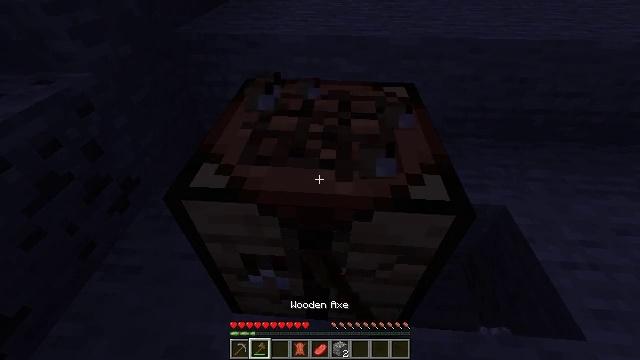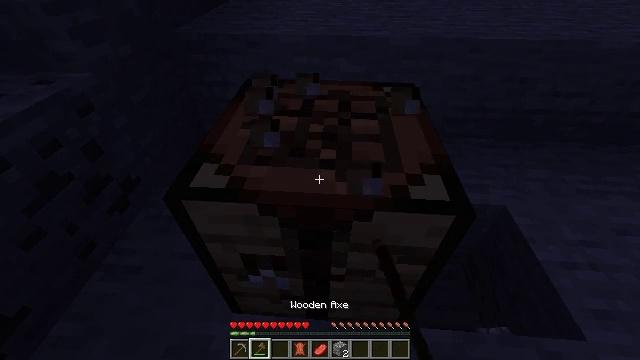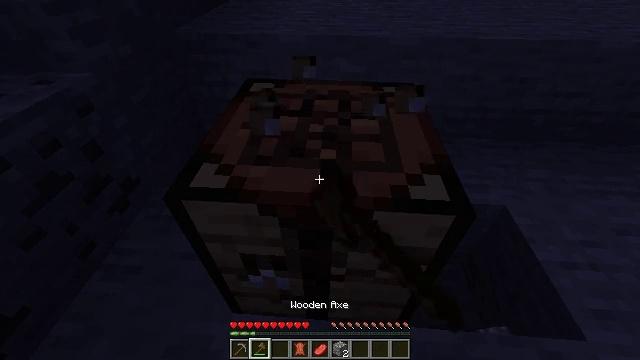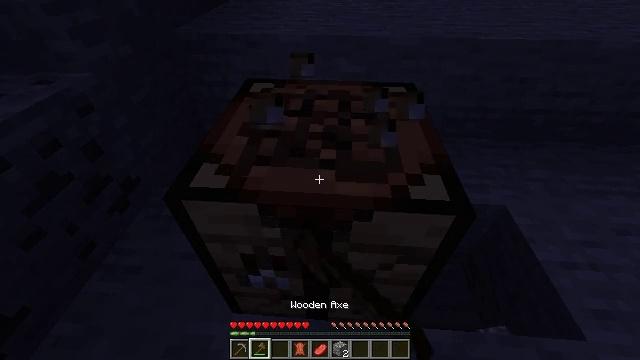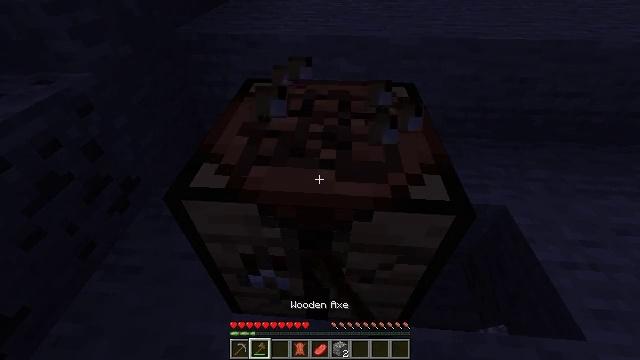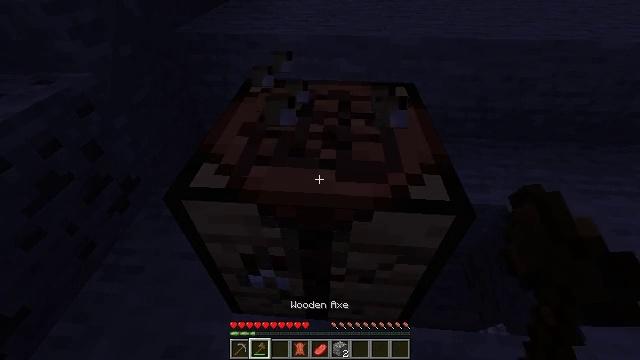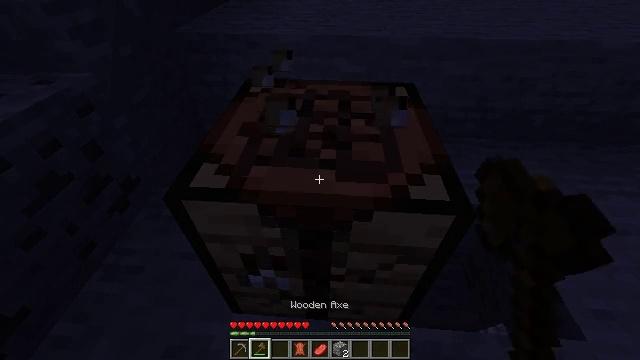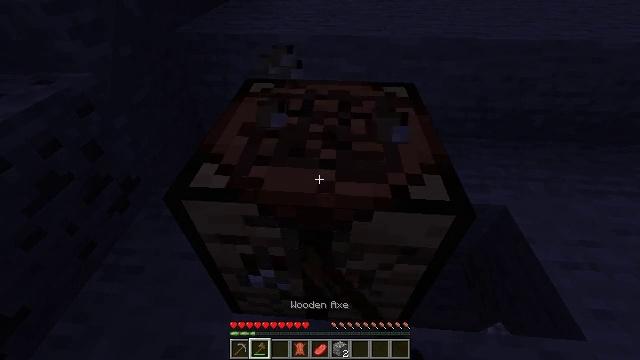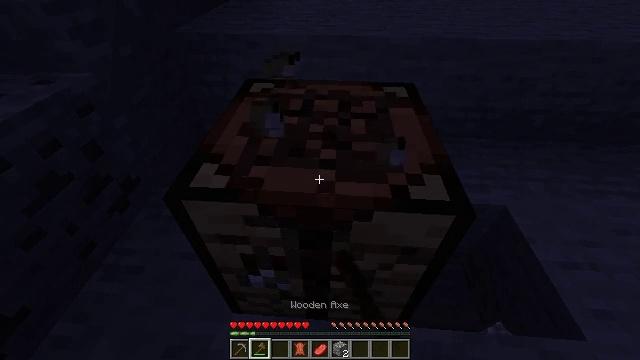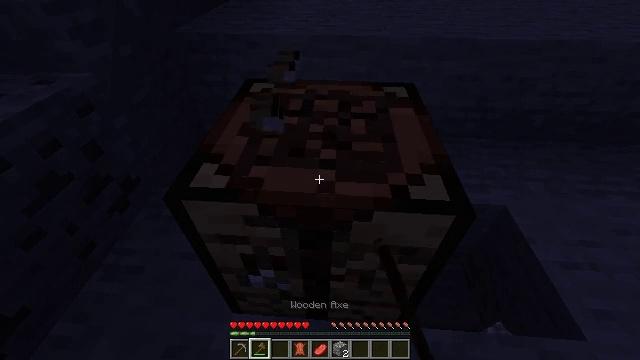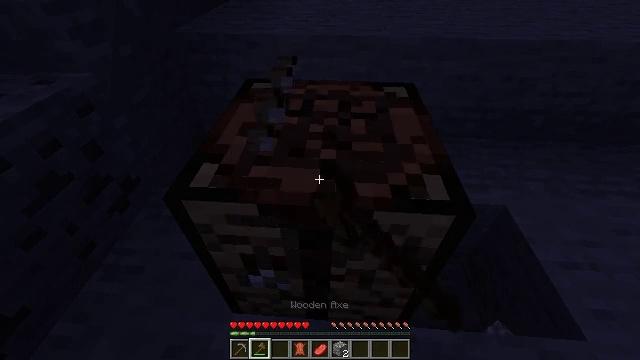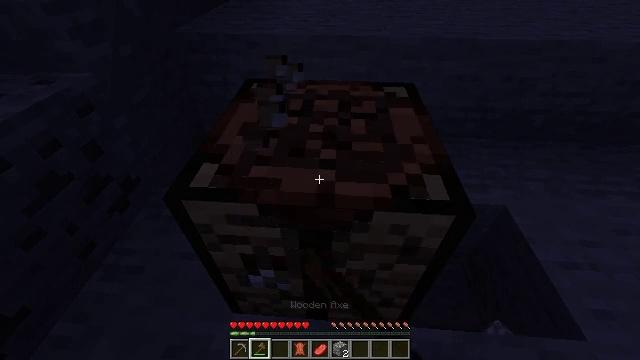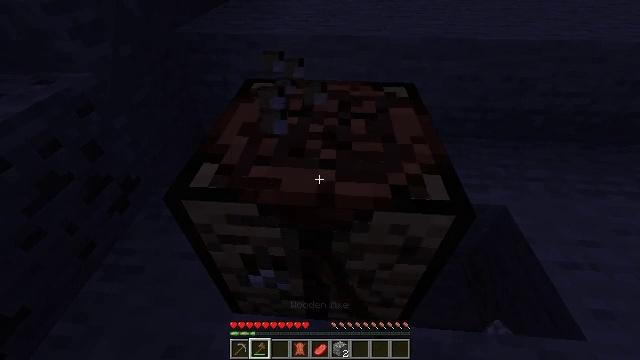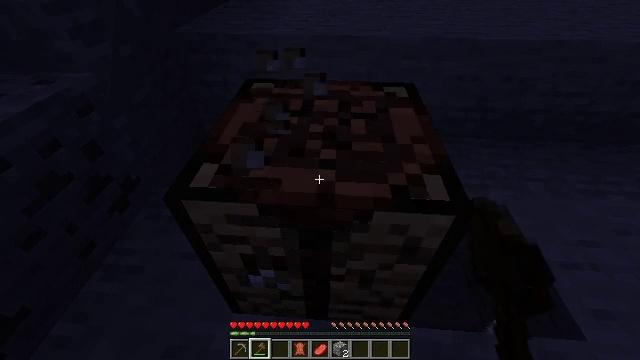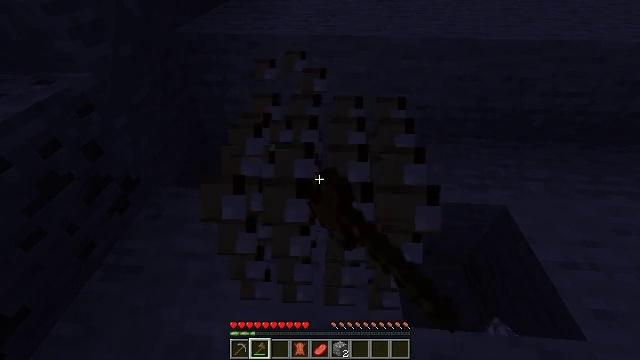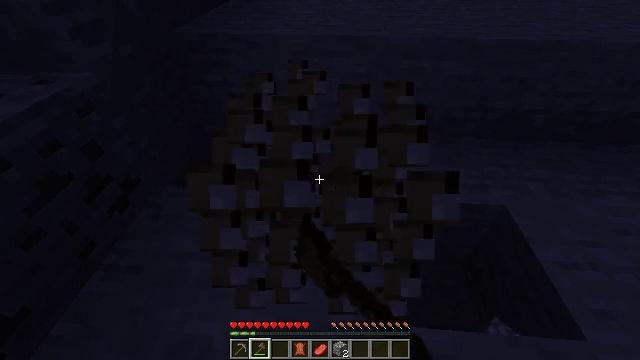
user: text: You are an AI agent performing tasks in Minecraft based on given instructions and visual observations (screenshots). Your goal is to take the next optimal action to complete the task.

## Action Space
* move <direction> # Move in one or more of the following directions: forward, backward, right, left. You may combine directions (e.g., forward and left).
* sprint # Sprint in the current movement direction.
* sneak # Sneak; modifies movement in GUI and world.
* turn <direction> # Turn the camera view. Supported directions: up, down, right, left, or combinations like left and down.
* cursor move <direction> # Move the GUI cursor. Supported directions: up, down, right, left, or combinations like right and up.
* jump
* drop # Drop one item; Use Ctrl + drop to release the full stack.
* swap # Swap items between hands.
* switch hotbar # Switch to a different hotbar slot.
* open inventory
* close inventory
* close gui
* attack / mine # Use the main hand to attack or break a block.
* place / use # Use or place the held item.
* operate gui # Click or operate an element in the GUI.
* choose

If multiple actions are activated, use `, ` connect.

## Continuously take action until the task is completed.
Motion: motion action
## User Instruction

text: Put back the crafting table.
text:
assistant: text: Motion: attack / mine
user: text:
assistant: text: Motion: attack / mine
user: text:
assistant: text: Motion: attack / mine
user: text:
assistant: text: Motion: attack / mine
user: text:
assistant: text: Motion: attack / mine
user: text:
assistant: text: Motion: attack / mine
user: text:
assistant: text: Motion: attack / mine
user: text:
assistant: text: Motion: attack / mine
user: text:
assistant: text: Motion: attack / mine
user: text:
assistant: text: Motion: attack / mine
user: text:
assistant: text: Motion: attack / mine
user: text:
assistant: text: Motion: attack / mine
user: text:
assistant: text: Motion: attack / mine
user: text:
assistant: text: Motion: attack / mine
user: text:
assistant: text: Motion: attack / mine
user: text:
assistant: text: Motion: attack / mine
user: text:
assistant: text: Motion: attack / mine
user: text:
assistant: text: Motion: attack / mine
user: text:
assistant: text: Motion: attack / mine